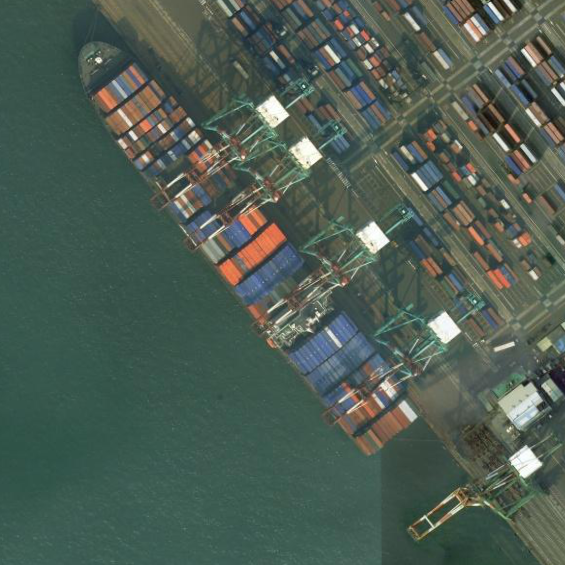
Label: Container_ship